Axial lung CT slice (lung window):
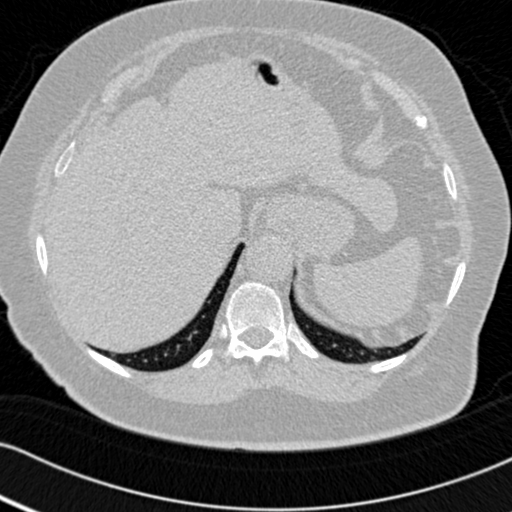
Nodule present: no